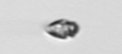
Label: Heterocapsa_rotundata